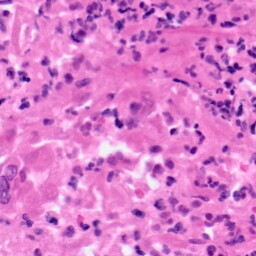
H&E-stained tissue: Pancreatic